Question: I am facing problem with the borders of 'div' and 'h2'. I tried everything to remove the little space at the bottom of
'h2' but failed. Also, I wish that the border of 'h2' overlap the border of 'div'.
'''
<!doctype html>
<html>
<head>
<style>
* {
margin: 0;
padding: 0;
box-sizing: border-box;
}
div {
width: 80%;
margin: 0 auto;
margin-top: 100px;
border: 2px solid black;
}
div h2 {
border: 2px solid black;
}
</style>
</head>
<body>
<div>
<h2>Level 2 Heading</h2>
</div>
</body>
</html>
'''

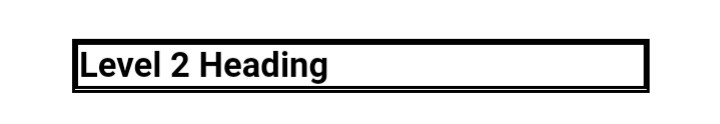
Answer: I noticed that problem occurs based on the zoom in or zoom out. If you zoom in the problem will disappear if you zoom out it will happen again. But anyway.
if you use the property 'outline' instead of 'border' for the 'div' the problem will disappear at all screen sizes. More info about <URL>
<URL>
CSS I changed
'''
div {
width: 80%;
margin: 0 auto;
margin-top: 100px;
outline: 2px solid black;
}
div h2 {
border: 2px solid red;
margin: 0;
}
'''
Or you could just give the container 'div' border of '4px' if you want it that thick and remove the 'h2' border completely and the opposite is correct.